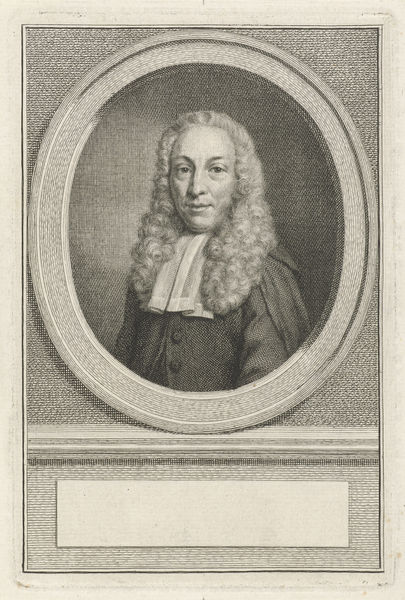
Titel: Portret van een onbekende man
Künstler: Jacob Houbraken
Standort: Amsterdam
Institution: Rijksmuseum
Schlagwörter: portrait, print, cravat, engraving, wig, bookplate